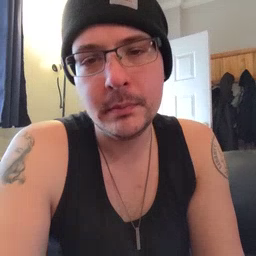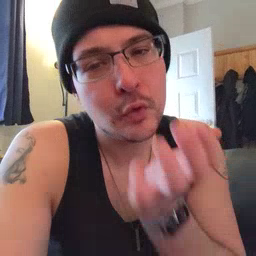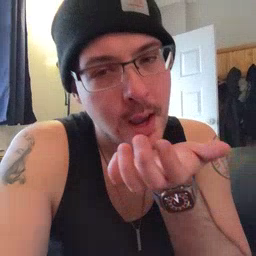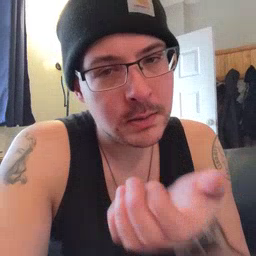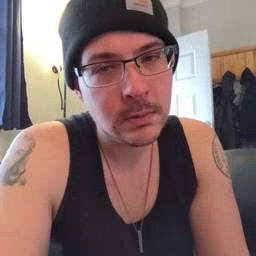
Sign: grass